Aerial crown-view tile of a tropical tree (Barro Colorado Island, Panama), acquired 20250217:
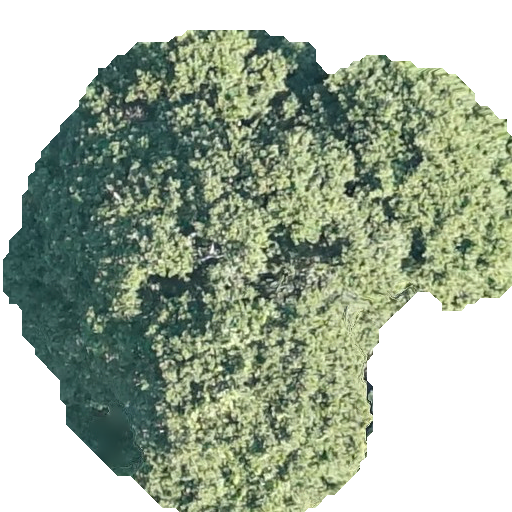
Species: Sloanea terniflora
GBIF accepted scientific name: Sloanea terniflora
Crown area: 263.986 m²